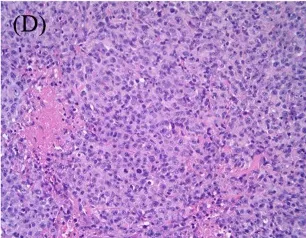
(C,D) The histopathological characteristics of the biopsy tissue from retroauricular lymph nodes on the left side, being magnified respectivelyx100 and x400 by light microscope. The images show groups of lymphoma cells compartmentalized by fine fibrosis, large and arranged neoplasm in a diffuse pattern that partially effaces normal nodal architecture, and areas of geographic necrosis. The lymphoma cells are moderately large in size with an abundant amount of cytoplasm, most of which is without nucleoli.
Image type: pathology (h&e)